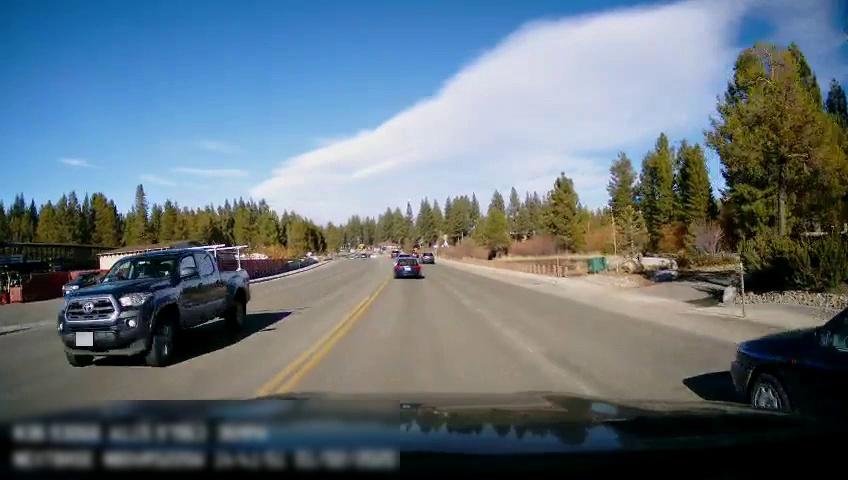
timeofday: Day
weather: Sunny
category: Drivable Space
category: Vehicles | SUV
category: Vehicles | Car
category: Vehicles | Car
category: Vehicles | Car
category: Vehicles | SUV
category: Vehicles | Truck
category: Lanes | Current Lane
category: Lanes | Current Lane